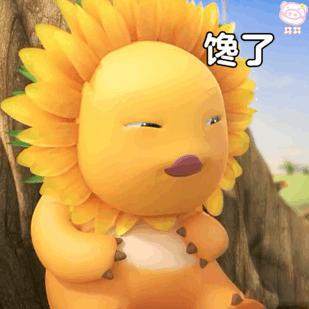
Label: nailong